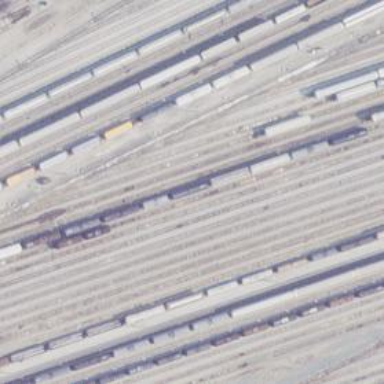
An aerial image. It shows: Railway yard used for servicing trains.